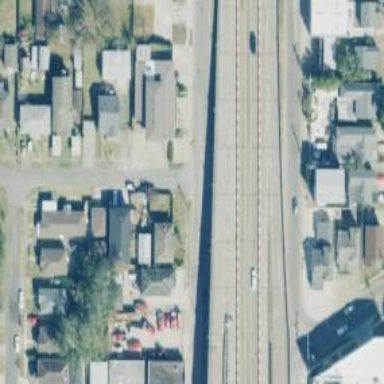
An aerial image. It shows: Trunk link highway bridge.